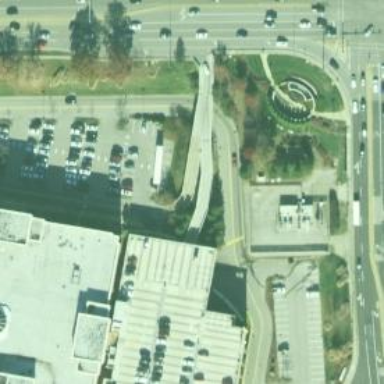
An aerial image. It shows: Driveway road that functions as viaduct.